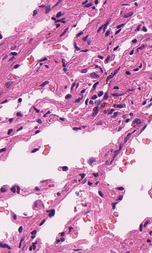
Tumor epithelial tissue: no
Tumor-associated stroma tissue: no
Normal tissue: yes